Question: I am new to JQuery mobile. I am making a mobile web for a local restaurant. I want to put caption on every image in the menu, luckily I stumbled on Mosaic JQuery plugin and was able to use it. Putting the caption was successful, the problem now is that the images don't align to center on android phone browser.

Above picture shows the images are not aligned to center, it has margin on left (blue) and now margin on right(red).
Here's my code so far:
(HTML)
'''
<div data-role="main" class="ui-content" align="center" >
<div class="hh">
<h2><br>Delicious Meals to taste!</h2>
</div>
<div class="mosaic-block bar2">
<a style="left: 0px; bottom: -50px;" href="maindish.html" target="_blank" class="mosaic-overlay">
<div class="details">
<h4>Delicious Main Dishes inside</h4><br>
<h6>UCLM Restaurant (photo credit: Dan Deroches)</h6>
</div>
</a>
<a href="maindish.html">
<div style="display: block;" class="mosaic-backdrop"><img src="images/maindish/Rosemary-Chicken-Kabob.jpg"></div>
</a>
</div>
<div class="mosaic-block bar2">
<a style="display: inline; left: 0px; bottom: -50px;" href="maindish.html" target="_blank" class="mosaic-overlay">
<div class="details">
<h4>Delicious Main Dishes inside</h4><br>
<p>UCLM Restaurant (photo credit: Dan Deroches)</p>
</div>
</a>
<a href="maindish.html">
<div style="display: block;" class="mosaic-backdrop"><img src="images/maindish/Rosemary-Chicken-Kabob.jpg"></div>
</a>
</div>
</div><!--content-->
'''
(CSS)
'''
.mosaic-block {
float:left;
position:relative;
left:50%;
overflow:hidden;
width:400px;
height:250px;
margin:0px;
background:#111 url(../img/progress.gif) no-repeat center center;
border:1px solid #fff;
-webkit-box-shadow:0 1px 3px rgba(0,0,0,0.5);
}
'''
I tried align-center on each div but no luck.
Any idea?
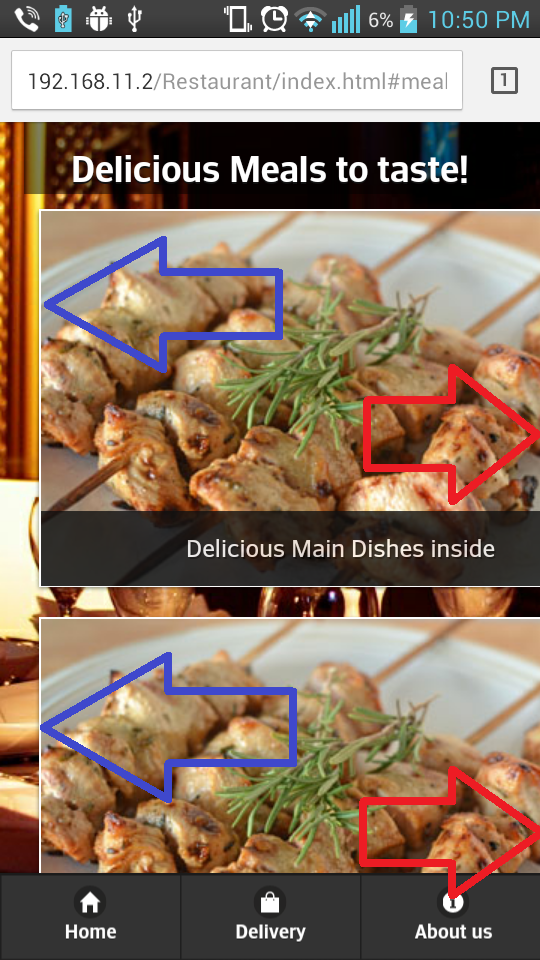
Answer: jQM has a padding of 15px on the ui-content div. So start by setting that to zero:
'''
.ui-content{
margin: 0;
padding: 0;
}
'''
Remove the align="center" from the content div and instead align the header like this:
'''
.hh {
text-align: center;
}
'''
Finally use the auto margin on the mosaic blocks to center them:
'''
.mosaic-block {
position:relative;
overflow:hidden;
width:400px;
height:250px;
margin:10px auto;
background:#111;
border:1px solid #fff;
-webkit-box-shadow:0 1px 3px rgba(0,0,0,0.5);
}
'''
> Here is a <URL>